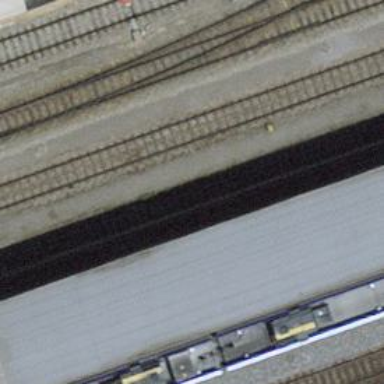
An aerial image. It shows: Public transport stop position along the railway.